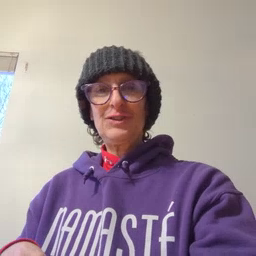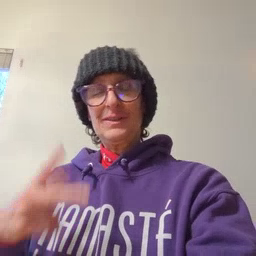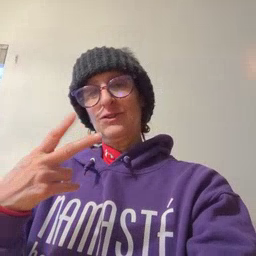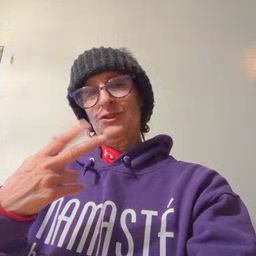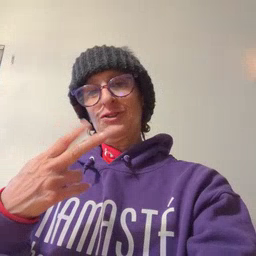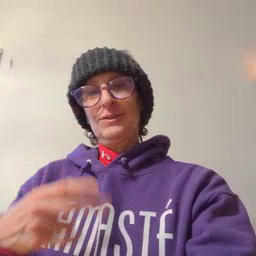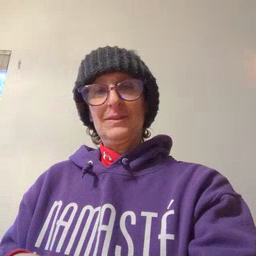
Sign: scissors